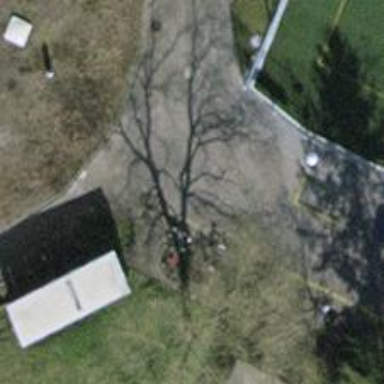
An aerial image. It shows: Avenue of trees.